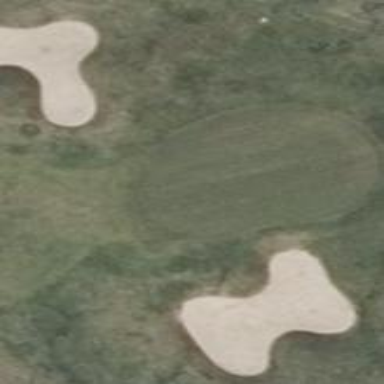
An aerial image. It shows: Golf green.